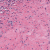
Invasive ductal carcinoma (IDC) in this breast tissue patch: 1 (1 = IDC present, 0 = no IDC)